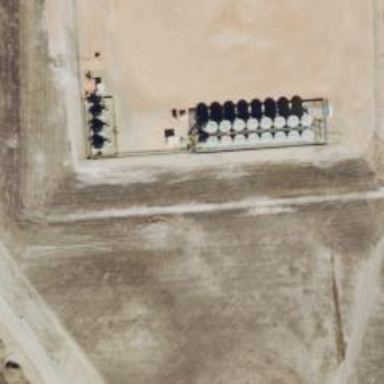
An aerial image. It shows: Storage tank that is man-made.